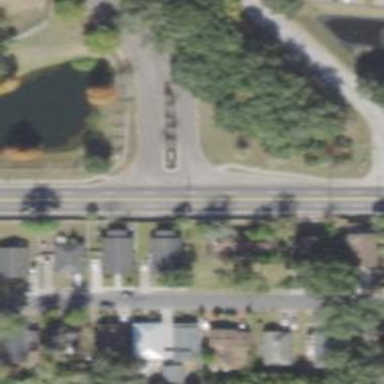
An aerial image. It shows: Unmarked crossing on the road.